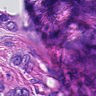
Metastatic tissue present: yes